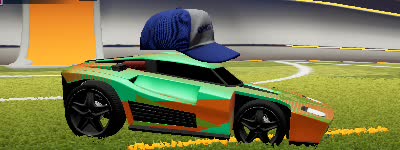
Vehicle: breakout